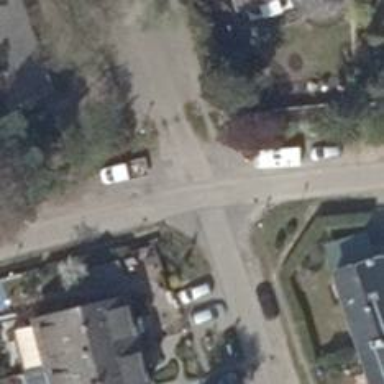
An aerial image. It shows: Residential road.